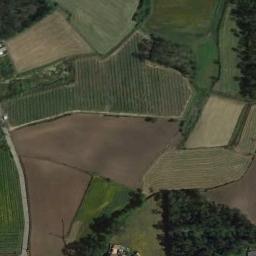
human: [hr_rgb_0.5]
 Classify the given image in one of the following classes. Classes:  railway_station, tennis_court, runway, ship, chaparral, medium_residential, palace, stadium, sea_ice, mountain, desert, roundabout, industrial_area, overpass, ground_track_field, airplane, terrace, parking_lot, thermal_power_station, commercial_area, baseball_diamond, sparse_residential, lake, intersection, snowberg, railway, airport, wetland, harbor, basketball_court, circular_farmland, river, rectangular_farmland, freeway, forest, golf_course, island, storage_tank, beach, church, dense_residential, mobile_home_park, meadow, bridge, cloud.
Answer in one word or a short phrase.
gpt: terrace